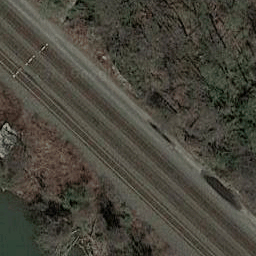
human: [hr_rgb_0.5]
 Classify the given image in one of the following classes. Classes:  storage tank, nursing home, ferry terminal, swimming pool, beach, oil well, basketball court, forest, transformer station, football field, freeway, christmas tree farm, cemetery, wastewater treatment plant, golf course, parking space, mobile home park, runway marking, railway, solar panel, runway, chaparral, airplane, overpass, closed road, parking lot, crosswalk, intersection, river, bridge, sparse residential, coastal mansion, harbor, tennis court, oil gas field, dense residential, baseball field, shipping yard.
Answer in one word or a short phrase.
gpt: railway